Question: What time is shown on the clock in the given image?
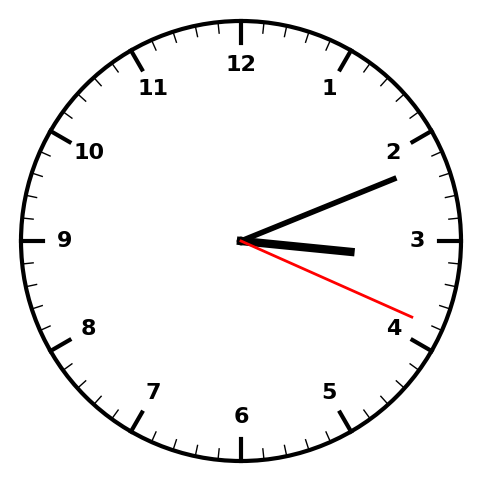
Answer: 03:11:19